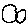
Label: circle